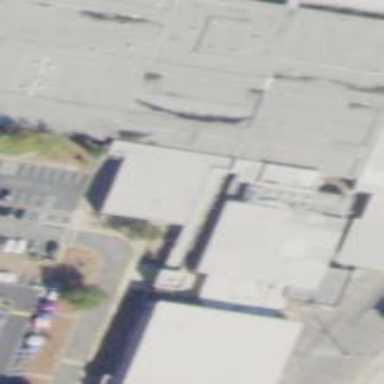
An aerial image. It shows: School building.